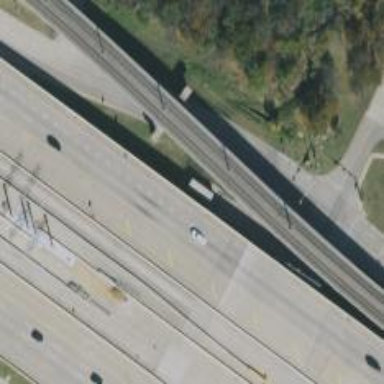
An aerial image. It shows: Bridge for light rail railway electrified with contact line.